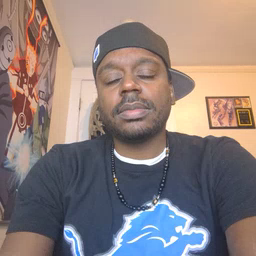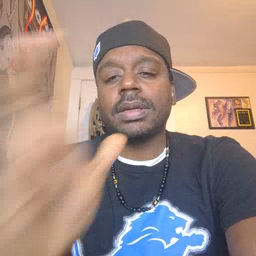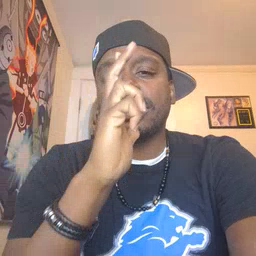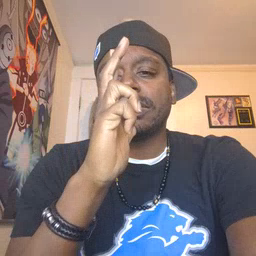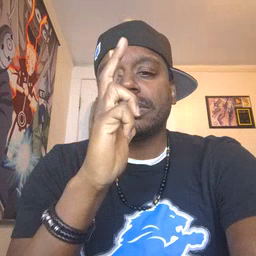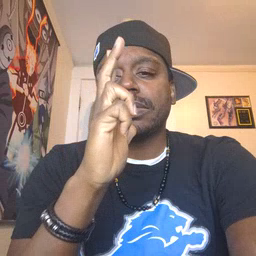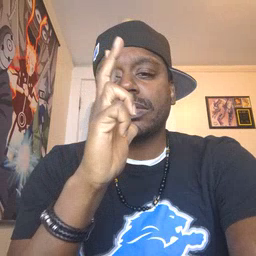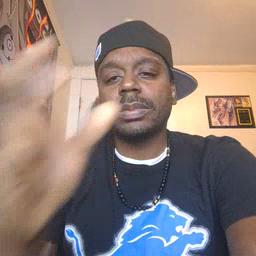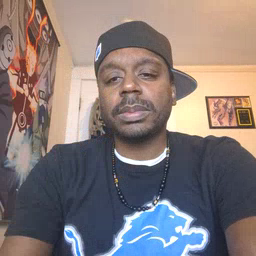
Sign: hen